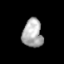
Tissue: skin
Cell type: Epithelial cells
Senescence score: 0.7112
Nuclear area (px): 563
Mean DAPI intensity: 171.018